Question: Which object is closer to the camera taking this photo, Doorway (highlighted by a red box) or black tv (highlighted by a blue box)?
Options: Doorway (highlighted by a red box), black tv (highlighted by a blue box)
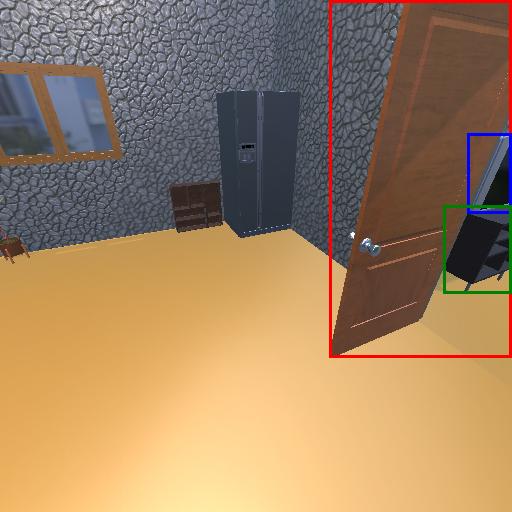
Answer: Doorway (highlighted by a red box)